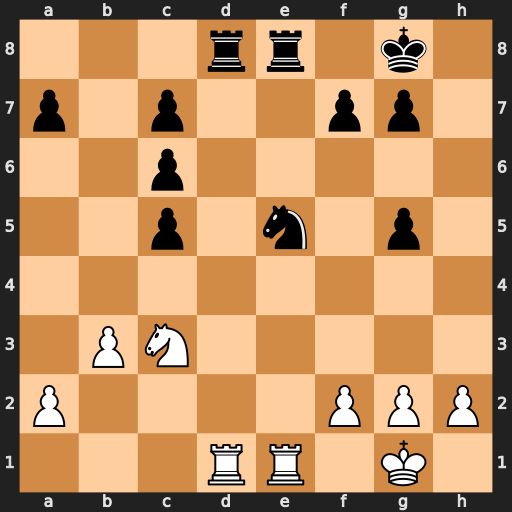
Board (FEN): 3rr1k1/p1p2pp1/2p5/2p1n1p1/8/1PN5/P4PPP/3RR1K1
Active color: w
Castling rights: -
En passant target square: -
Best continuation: Rxd8 Rxd8 Rxe5